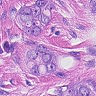
Metastatic tissue present: yes